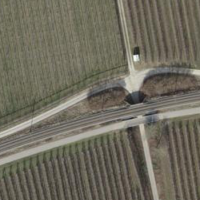
EUNIS habitat code: 40
Species observed at this site:
Sambucus nigra
Lathyrus pratensis